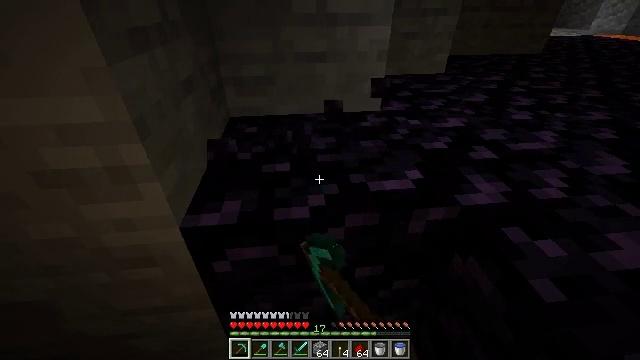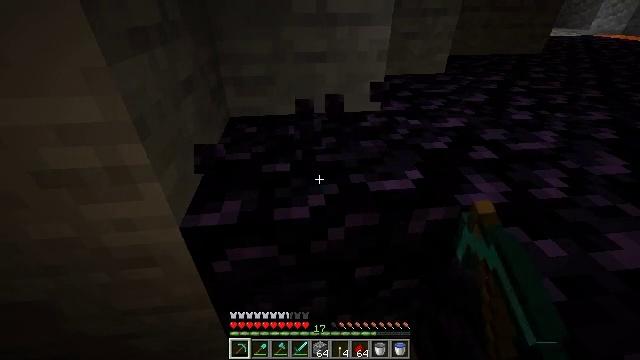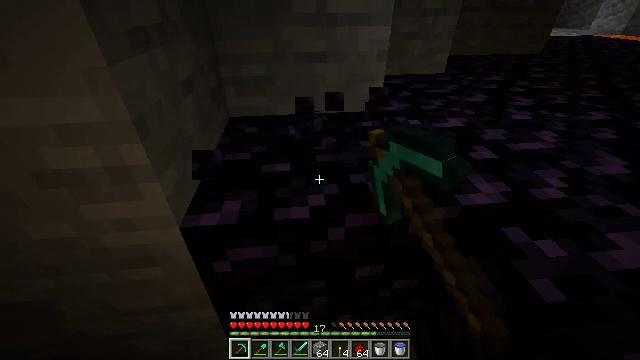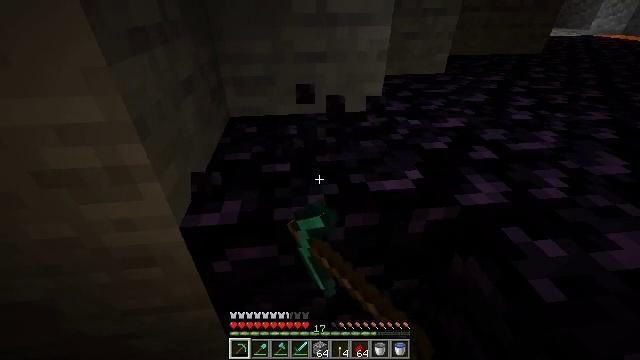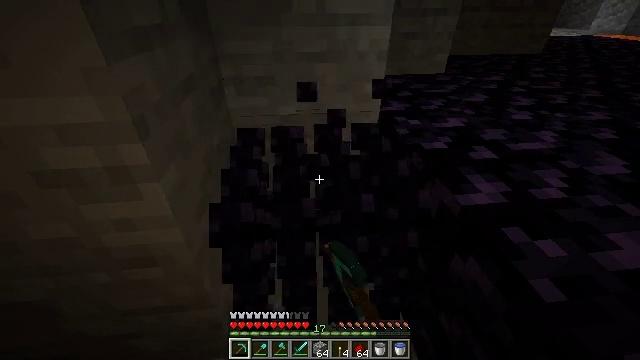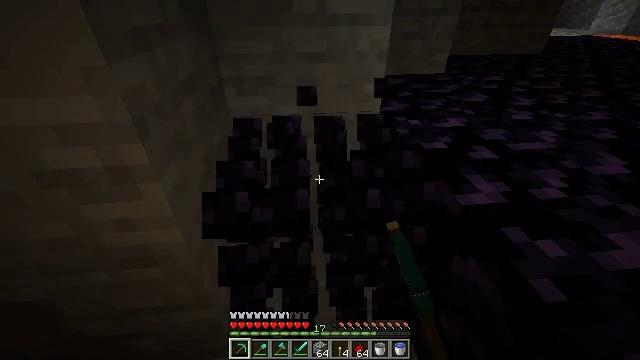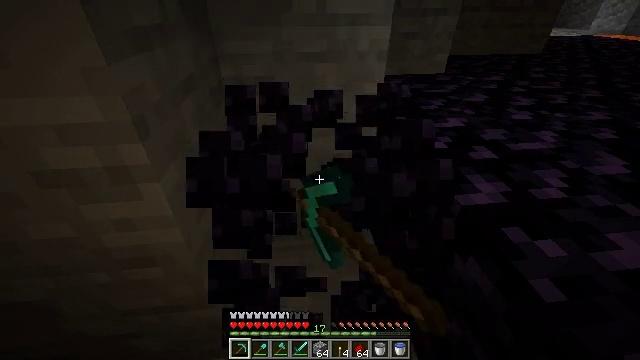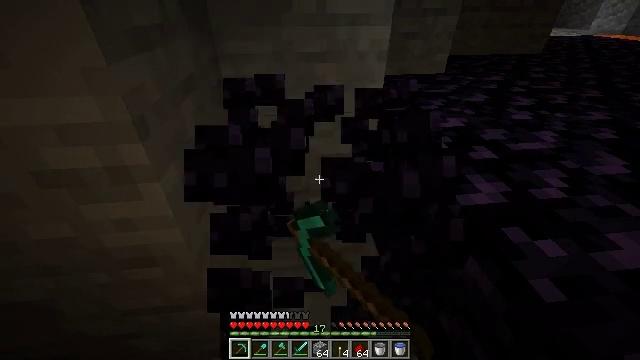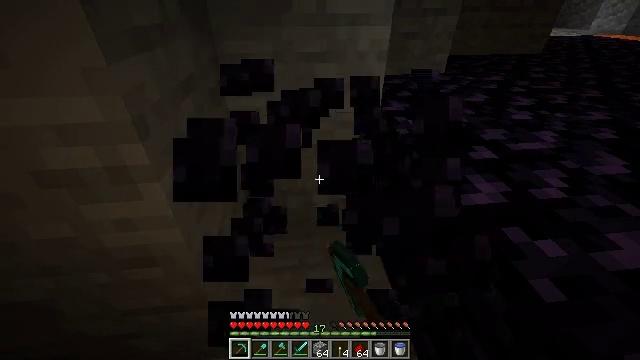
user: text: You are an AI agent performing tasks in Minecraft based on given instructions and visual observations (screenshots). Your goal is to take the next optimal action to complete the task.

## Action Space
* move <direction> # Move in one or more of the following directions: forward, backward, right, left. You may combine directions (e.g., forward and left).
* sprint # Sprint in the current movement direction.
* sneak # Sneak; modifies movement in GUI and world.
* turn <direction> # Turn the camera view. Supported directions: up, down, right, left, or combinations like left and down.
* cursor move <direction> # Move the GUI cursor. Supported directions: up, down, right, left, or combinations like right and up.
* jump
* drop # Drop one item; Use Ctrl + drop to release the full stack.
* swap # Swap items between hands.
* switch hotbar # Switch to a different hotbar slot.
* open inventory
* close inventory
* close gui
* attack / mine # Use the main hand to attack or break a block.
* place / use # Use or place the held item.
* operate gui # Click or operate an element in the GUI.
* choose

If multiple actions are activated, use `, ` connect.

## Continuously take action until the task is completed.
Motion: motion action
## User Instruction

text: Break the obsidian using a diamond or netherite pickaxe.
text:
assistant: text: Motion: attack / mine
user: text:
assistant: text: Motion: attack / mine
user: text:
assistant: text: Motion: attack / mine
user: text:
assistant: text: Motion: attack / mine
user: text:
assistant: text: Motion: attack / mine
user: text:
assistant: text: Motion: attack / mine
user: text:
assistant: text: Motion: attack / mine
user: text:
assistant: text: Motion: attack / mine
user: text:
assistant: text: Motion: attack / mine